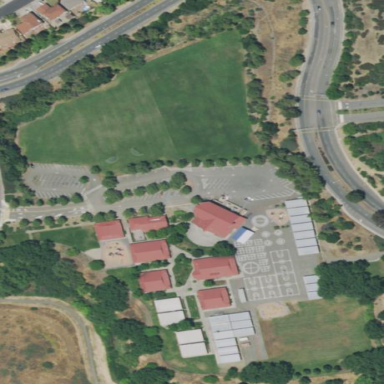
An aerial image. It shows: School.